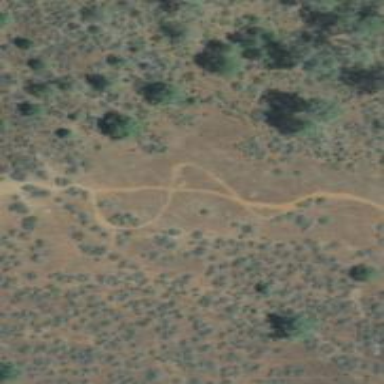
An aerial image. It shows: Path.